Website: lowes
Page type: customer-info-address
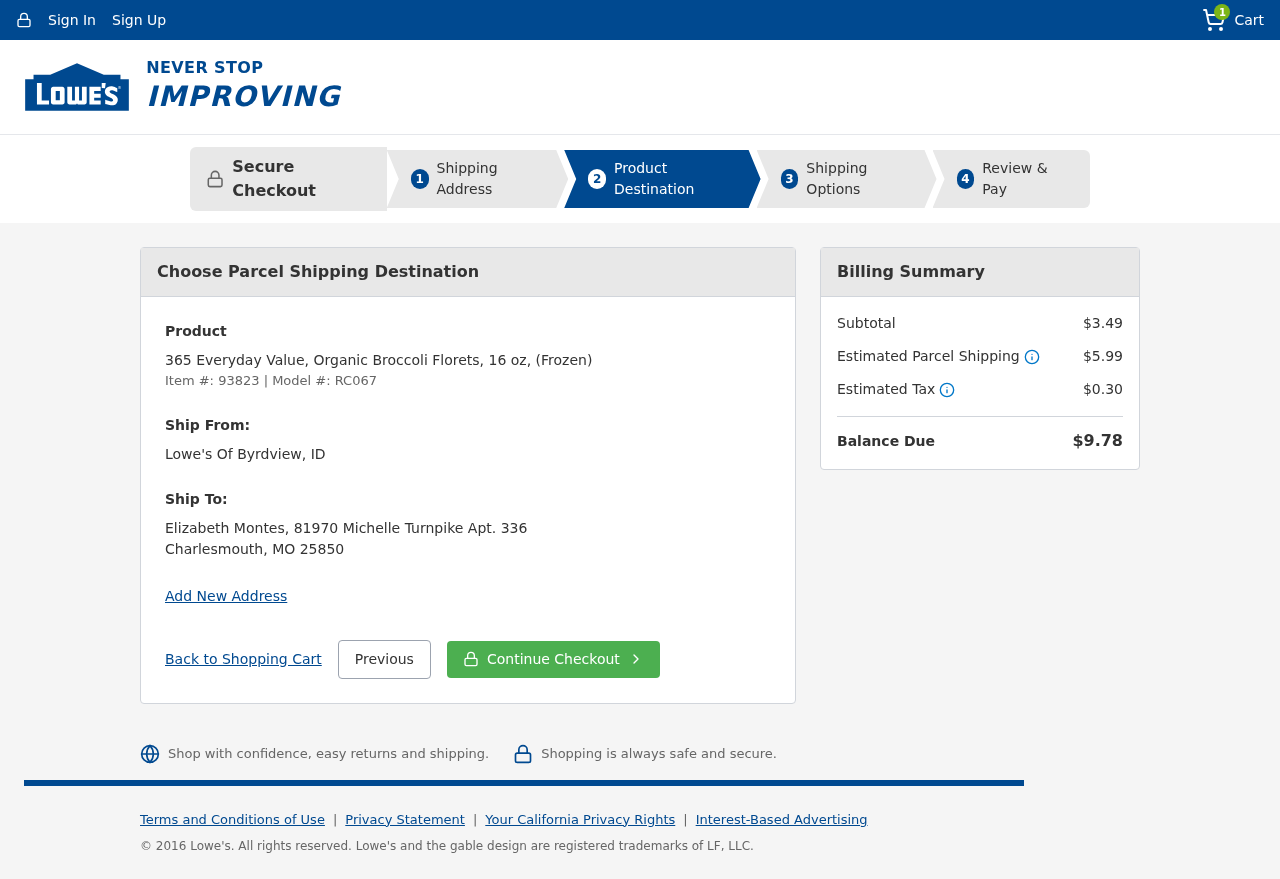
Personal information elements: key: PII_FULLNAME
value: Elizabeth Montes
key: PII_STREET
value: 81970 Michelle Turnpike Apt. 336
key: PII_CITY_STATE2
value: Byrdview, ID
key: PII_CITY_STATE_ZIP
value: Charlesmouth, MO 25850
Product elements: key: PRODUCT1_NAME
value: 365 Everyday Value, Organic Broccoli Florets, 16 oz, (Frozen)
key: PRODUCT1_ITEM_NUMBER
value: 93823
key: PRODUCT1_MODEL_NUMBER
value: RC067
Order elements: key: ORDER_NUM_ITEMS
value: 1
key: ORDER_SUBTOTAL
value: $3.49
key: ORDER_SHIPPING_COST
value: $5.99
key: ORDER_TAX
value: $0.30
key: ORDER_TOTAL
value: $9.78